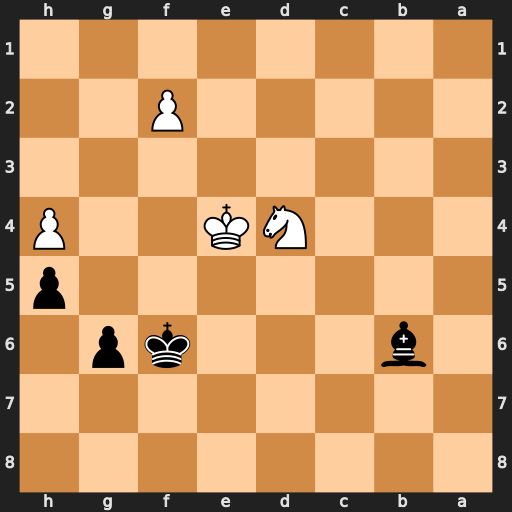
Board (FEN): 8/8/1b3kp1/7p/3NK2P/8/5P2/8
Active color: b
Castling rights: -
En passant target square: -
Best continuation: Bxd4 Kxd4 Kf5